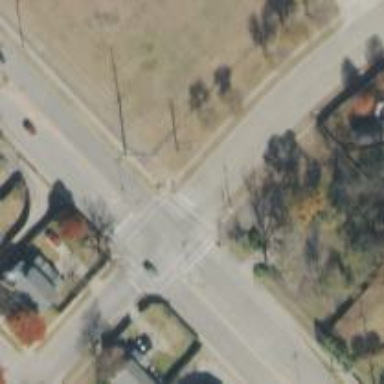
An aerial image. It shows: Marked footway crossing with line markings.